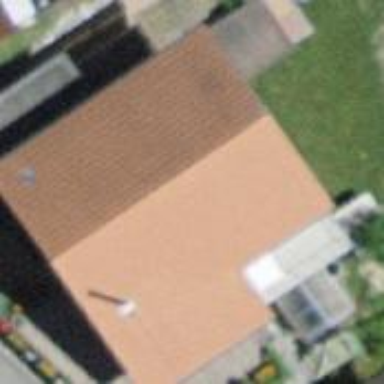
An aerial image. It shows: Residential building.